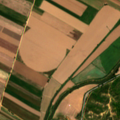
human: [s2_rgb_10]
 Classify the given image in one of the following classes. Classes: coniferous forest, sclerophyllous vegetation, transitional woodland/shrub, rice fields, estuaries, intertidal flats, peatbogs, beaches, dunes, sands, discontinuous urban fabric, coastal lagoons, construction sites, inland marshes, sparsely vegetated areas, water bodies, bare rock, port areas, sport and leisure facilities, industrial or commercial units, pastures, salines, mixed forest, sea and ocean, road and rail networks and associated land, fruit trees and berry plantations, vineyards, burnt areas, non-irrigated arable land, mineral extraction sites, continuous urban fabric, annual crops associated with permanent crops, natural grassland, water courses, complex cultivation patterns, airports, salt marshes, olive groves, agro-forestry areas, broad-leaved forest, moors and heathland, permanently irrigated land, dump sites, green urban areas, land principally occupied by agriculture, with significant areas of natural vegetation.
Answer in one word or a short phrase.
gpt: non-irrigated arable land, permanently irrigated land, complex cultivation patterns, transitional woodland/shrub